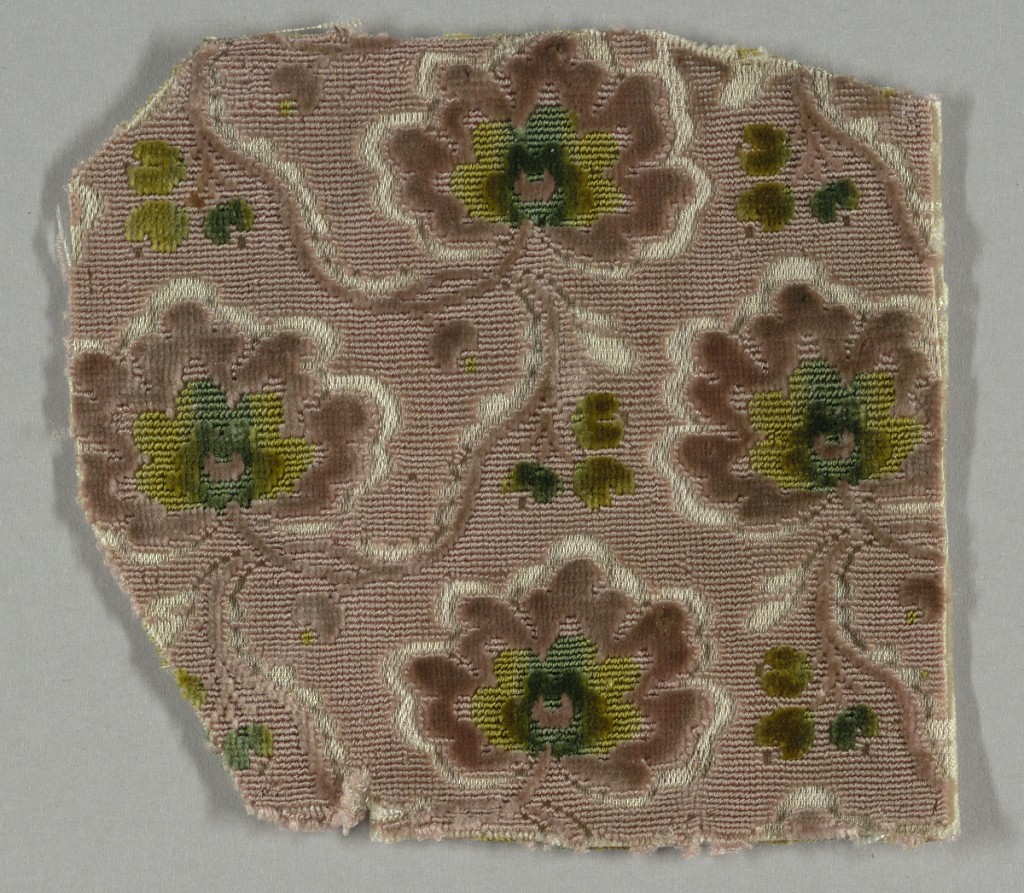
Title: Fragment
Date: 1750–1800
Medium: silk Technique: cut and uncut voided supplementary warp pile in a satin foundation (pile-on-pile velvet)
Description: Small-patterned or "miniature" velvet with a ground of uncut pink pile. Design of slender serpentine stem with heavy drooping blossom in pink and green cut and uncut pile. Design heightened by voided outline in white satin of the ground.